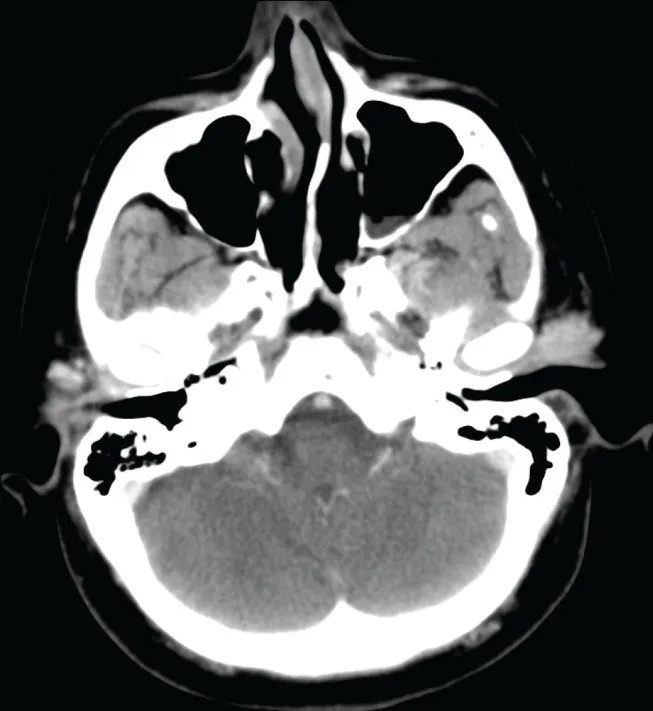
A contrast-enhanced axial CT image shows an enhancing, lobulated mass in the left preauricular region.
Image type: radiology (ct)